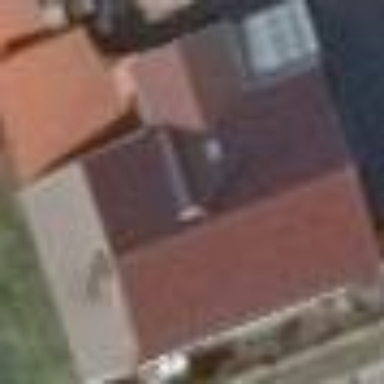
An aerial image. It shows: Detached building.